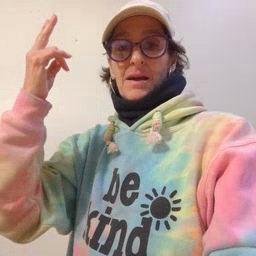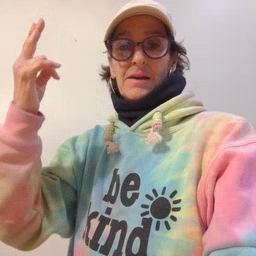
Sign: high